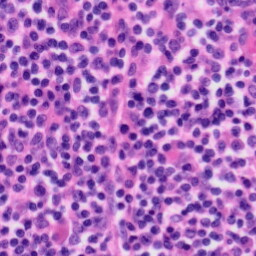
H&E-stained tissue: Tonsil